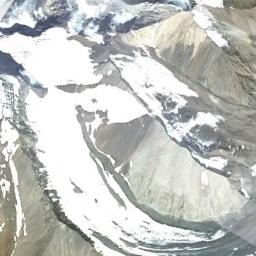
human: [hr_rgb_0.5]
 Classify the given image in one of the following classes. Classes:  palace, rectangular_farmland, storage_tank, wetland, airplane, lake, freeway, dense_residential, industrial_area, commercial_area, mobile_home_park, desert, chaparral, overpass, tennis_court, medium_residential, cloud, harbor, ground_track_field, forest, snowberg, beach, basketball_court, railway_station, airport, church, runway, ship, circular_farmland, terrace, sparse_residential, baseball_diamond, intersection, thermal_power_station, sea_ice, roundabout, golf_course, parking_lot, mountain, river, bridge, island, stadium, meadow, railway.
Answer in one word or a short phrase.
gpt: snowberg